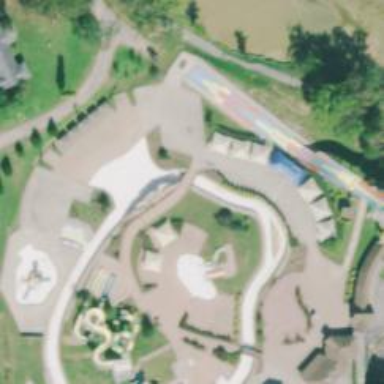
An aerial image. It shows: Water slide attraction.